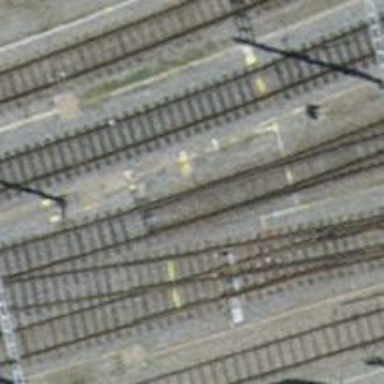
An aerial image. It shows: Railway switch with the turnout side on the left.